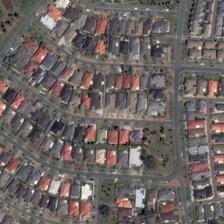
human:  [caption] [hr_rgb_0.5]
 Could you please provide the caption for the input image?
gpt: the road extending in all directions, automobile running in above .

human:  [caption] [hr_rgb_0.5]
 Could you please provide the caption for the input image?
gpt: many buildings and green trees are in a dense residential area .

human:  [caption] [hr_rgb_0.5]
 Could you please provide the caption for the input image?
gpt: many buildings and green trees are in a dense residential area .

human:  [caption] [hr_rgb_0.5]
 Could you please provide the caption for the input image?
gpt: the residential buildings on both sides of the road are neatly arranged .

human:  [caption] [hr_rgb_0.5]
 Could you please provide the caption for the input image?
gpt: the residential buildings on both sides of the road are neatly arranged .